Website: macys
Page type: account-selection
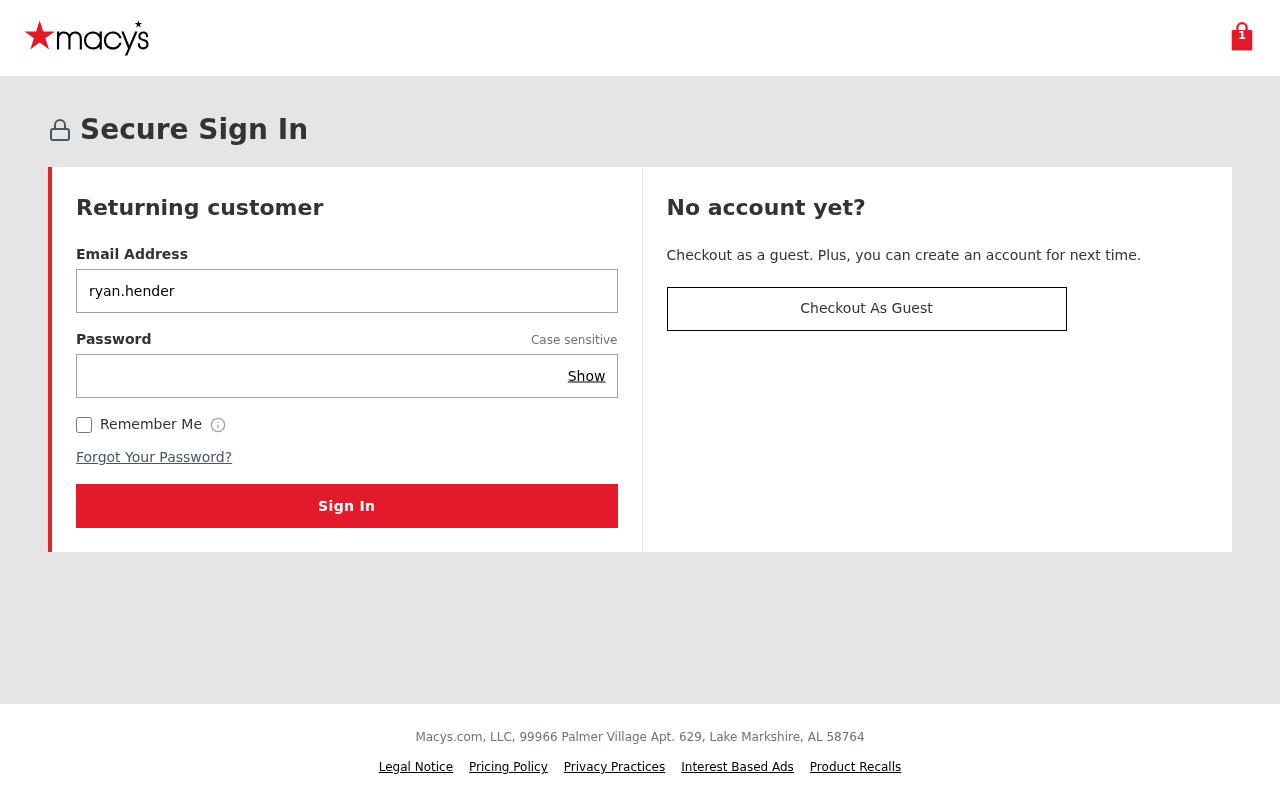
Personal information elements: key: PII_EMAIL
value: ryan.henderson@hotmail.com
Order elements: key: ORDER_NUM_ITEMS
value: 1